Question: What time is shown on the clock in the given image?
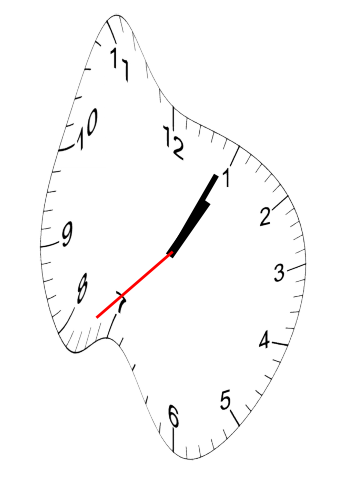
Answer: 01:04:38